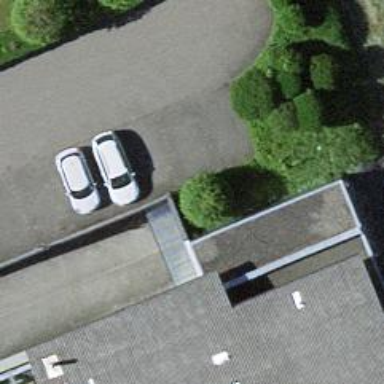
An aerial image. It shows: Parking entrance.